Field crop: maize
Growth stage: 1
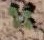
Species: chenopodium